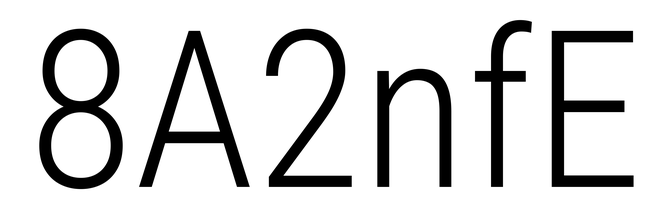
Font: Roboto_Condensed_Light